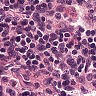
Metastatic tissue present: no